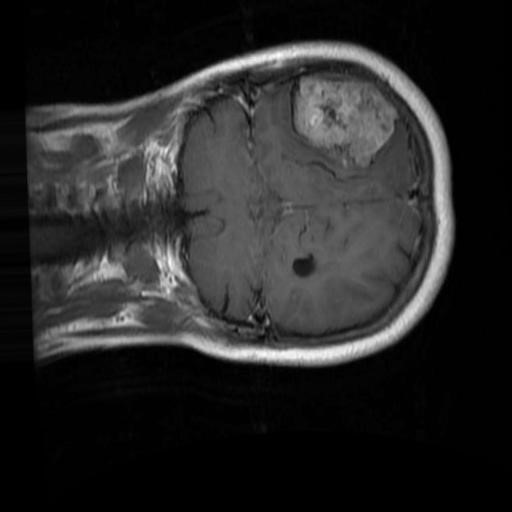
Label: brain_menin